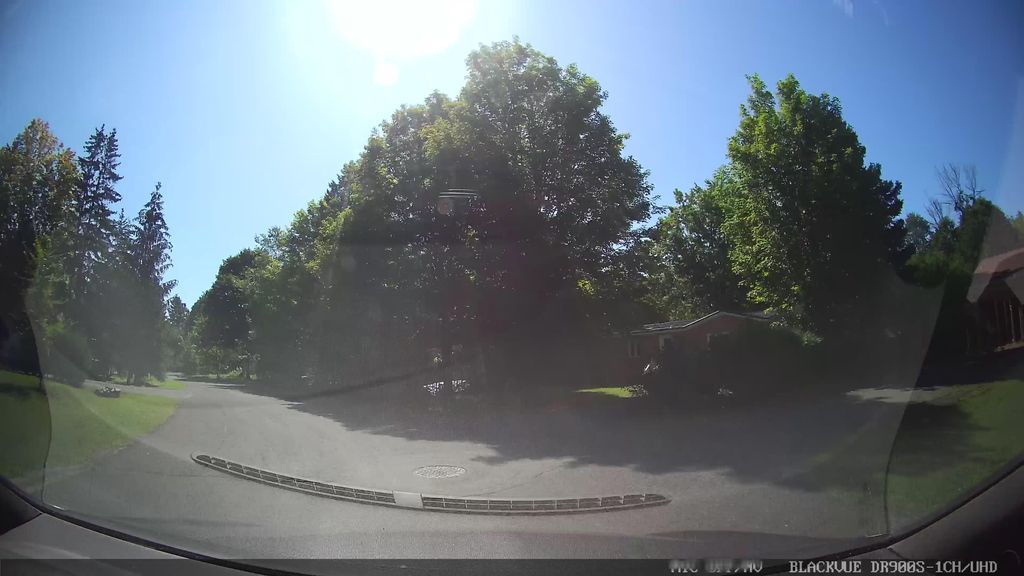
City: ottawa-gatineau